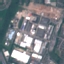
Land use / land cover: Industrial